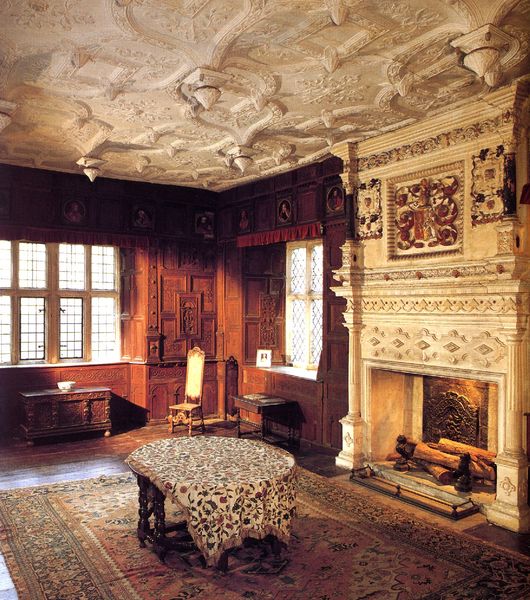
Titel: Chastleton House, Great Chamber
Standort: (GB Oxfordshire) (EU - GB - Oxfordshire)
Schlagwörter: weiß, blumen, braun, fenster, holz, licht, marmor, raum, stuhl, tisch, zimmer, schloss, teppich, bild, tischdecke, sessel, decke, kamin, ranken, vase, kommode, dekor, stuck, gedreht, wappen, sims, kassettendecke, fenser, gebeizt, täfelung, paneele, holzt, gebeiz, kaman